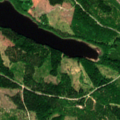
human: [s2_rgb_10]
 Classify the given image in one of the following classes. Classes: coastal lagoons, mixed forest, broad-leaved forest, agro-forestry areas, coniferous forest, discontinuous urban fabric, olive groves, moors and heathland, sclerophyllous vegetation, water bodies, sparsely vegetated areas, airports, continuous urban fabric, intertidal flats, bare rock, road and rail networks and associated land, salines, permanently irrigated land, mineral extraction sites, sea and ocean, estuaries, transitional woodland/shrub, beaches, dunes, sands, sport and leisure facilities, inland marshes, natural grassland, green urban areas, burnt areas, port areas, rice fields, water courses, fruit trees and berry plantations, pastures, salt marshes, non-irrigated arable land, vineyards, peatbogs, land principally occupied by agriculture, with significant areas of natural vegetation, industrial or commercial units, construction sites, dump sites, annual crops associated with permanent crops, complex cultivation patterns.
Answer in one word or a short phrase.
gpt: coniferous forest, mixed forest, transitional woodland/shrub, water bodies